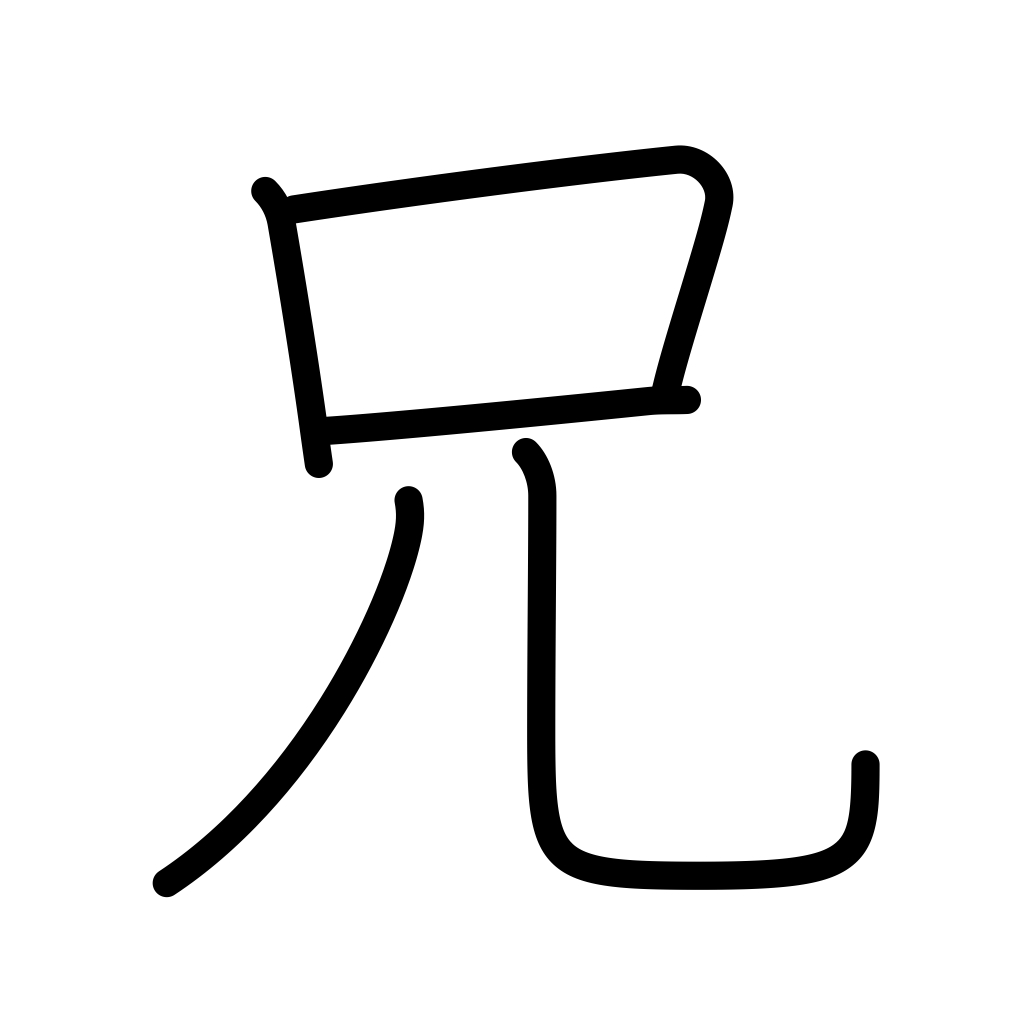
Meaning: elder brother, big brother